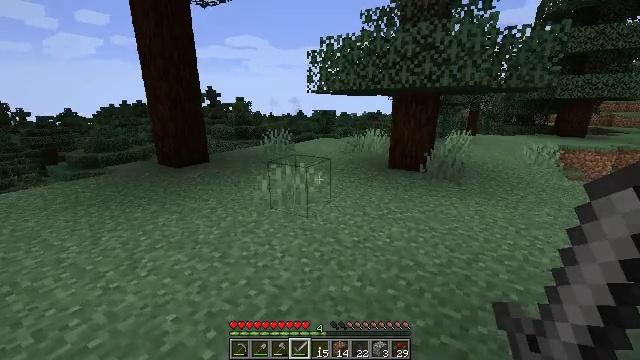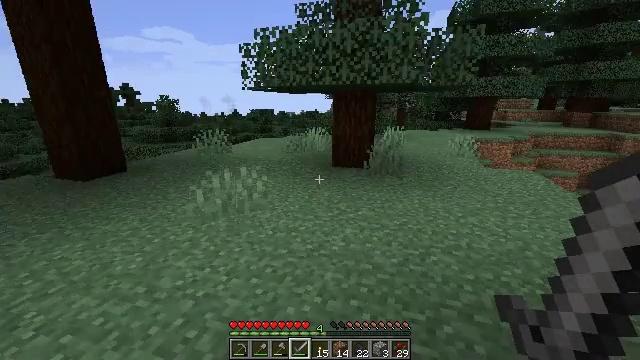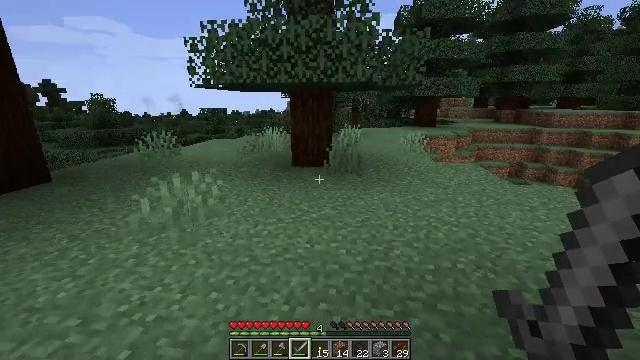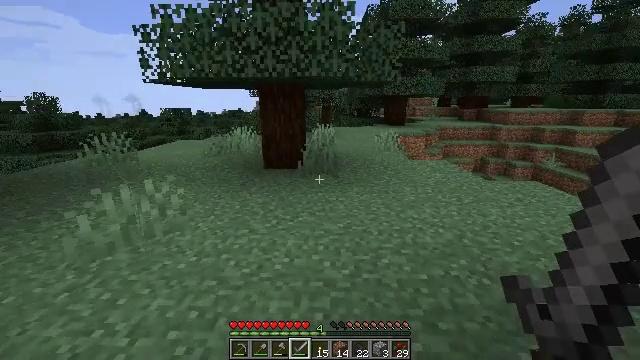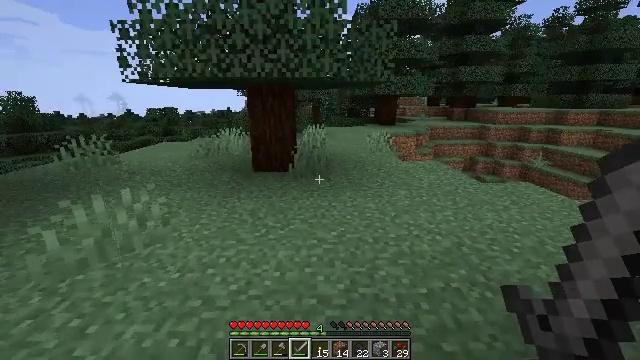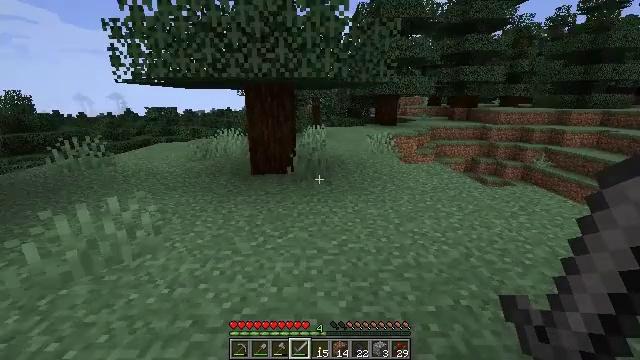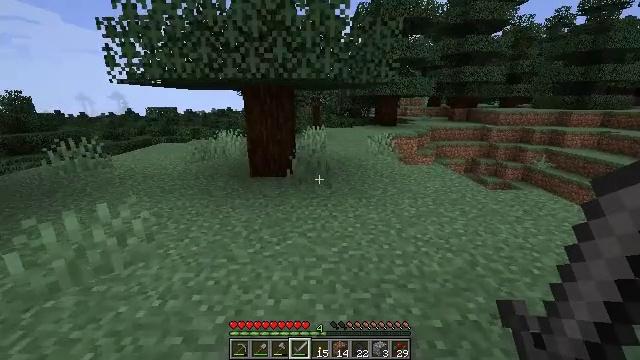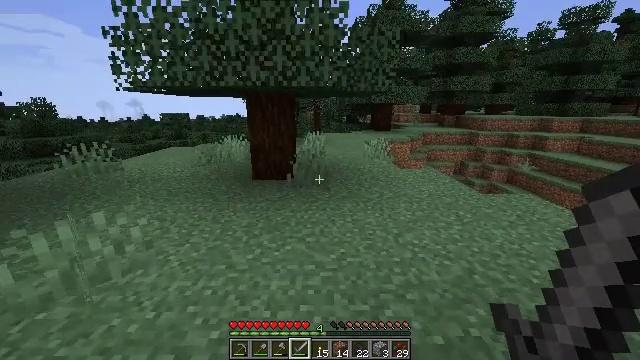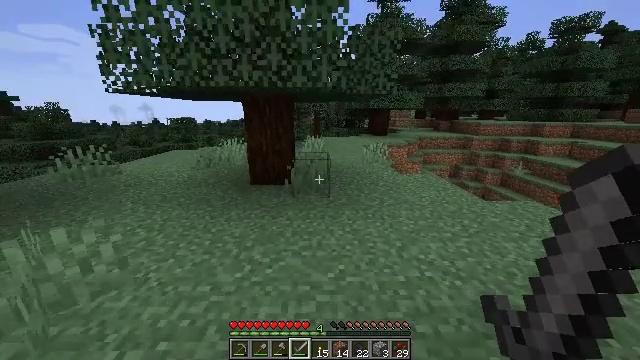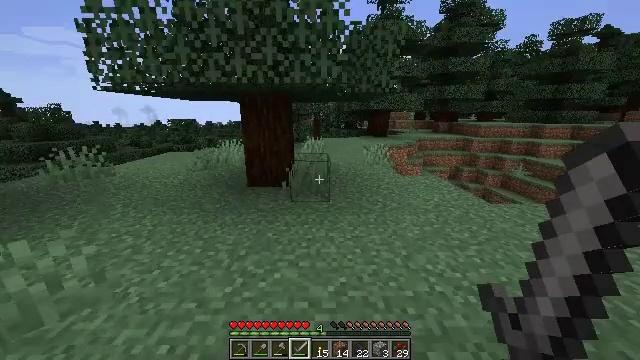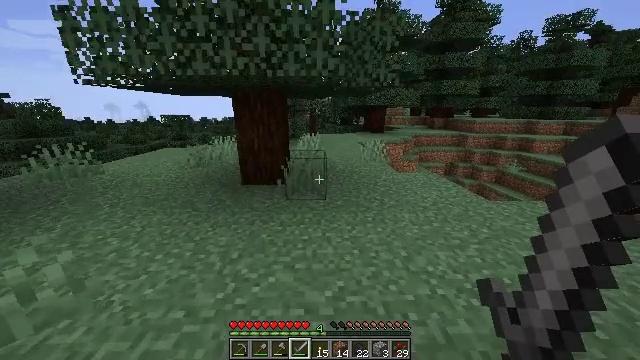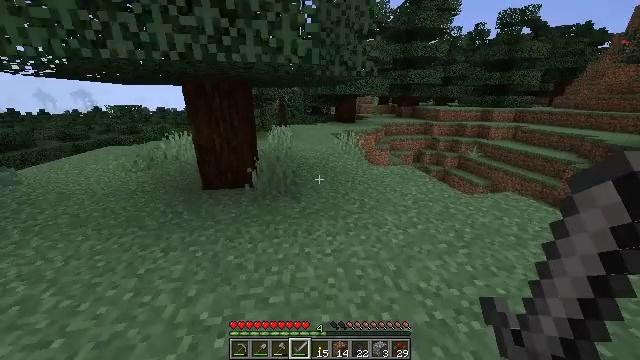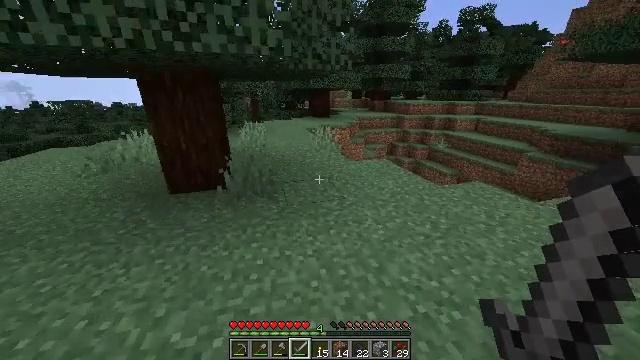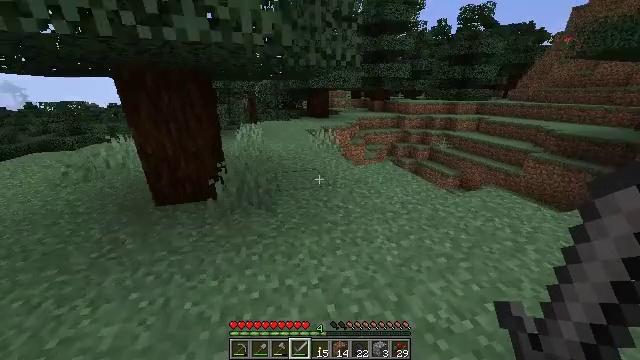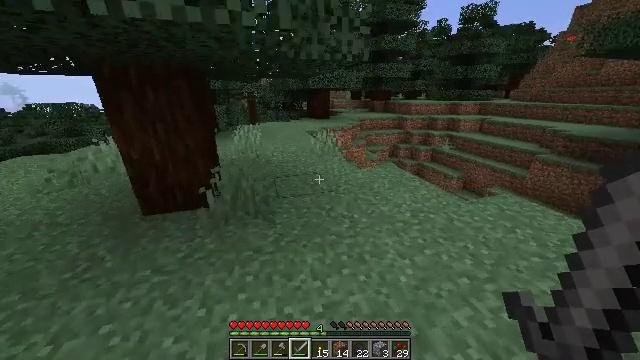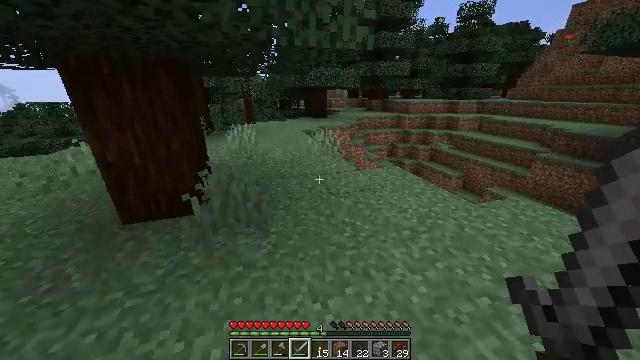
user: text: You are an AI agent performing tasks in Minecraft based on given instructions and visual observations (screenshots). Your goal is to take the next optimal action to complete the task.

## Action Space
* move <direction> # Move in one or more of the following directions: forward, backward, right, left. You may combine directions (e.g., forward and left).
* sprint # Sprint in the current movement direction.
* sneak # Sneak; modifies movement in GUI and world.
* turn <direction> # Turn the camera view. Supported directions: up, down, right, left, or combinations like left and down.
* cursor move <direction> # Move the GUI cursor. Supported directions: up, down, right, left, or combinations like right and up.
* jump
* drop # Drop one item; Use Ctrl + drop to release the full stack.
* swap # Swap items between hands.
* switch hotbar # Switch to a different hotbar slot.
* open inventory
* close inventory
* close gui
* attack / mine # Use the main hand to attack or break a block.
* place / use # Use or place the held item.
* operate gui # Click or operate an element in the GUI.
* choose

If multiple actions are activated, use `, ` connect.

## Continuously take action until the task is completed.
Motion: motion action
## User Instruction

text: Destroy the spruce leaves to get sticks and saplings.
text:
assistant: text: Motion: move forward, turn right
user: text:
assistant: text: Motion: move forward, turn right
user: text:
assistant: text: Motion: move forward, turn right
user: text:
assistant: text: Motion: move forward, turn right
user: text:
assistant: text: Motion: move forward, sprint
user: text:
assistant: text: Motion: move forward, sprint
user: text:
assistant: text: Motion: move forward, sprint
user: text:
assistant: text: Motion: move forward, sprint
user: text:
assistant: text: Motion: move forward, sprint
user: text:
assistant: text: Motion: move forward, sprint, turn right
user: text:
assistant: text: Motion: move forward, sprint, turn right and down
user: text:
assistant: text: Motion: move forward, sprint, turn right and down
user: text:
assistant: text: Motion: move forward, sprint
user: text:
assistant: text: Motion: move forward, sprint
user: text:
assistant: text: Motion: move forward, sprint
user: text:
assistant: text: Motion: move forward, sprint, turn right
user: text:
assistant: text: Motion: move forward, sprint, turn right
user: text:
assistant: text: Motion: move forward, sprint, turn right and down
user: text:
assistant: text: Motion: move forward, sprint, turn right and down
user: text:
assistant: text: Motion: move forward, sprint, turn right and down
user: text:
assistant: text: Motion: move forward, sprint, turn right and down
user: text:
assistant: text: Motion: move forward, sprint
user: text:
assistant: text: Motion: move forward, sprint
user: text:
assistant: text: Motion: move forward, sprint, turn down
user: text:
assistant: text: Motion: move forward, sprint, turn down
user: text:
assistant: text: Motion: move forward and move left, sprint, turn down
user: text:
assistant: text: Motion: move forward and move left, sprint, turn left
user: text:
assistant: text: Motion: move forward and move left, sprint, turn left and down
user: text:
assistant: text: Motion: move forward and move left, sprint, turn left
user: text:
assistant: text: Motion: move forward and move left, sprint, turn left and down